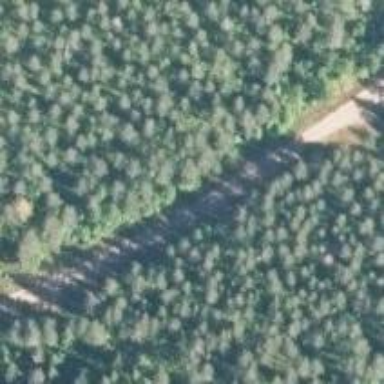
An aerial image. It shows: Unclassified road.